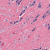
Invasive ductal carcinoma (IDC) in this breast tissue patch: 1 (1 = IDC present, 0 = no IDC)